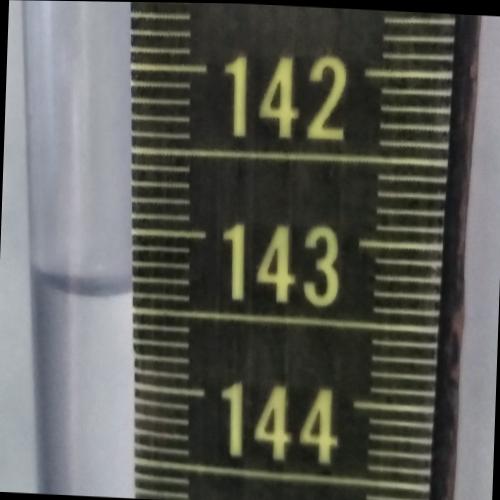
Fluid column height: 143.4 cm